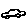
Label: car